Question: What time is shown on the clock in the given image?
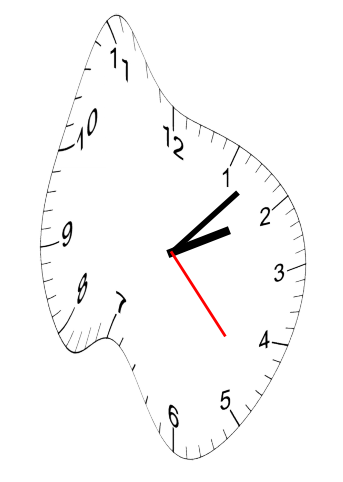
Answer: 02:07:23